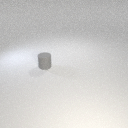
small gray rubber cylinder